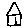
Label: house